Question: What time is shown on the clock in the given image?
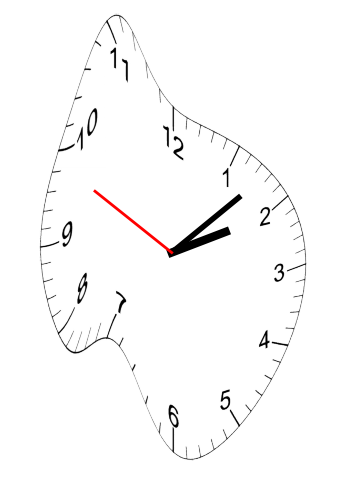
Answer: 02:07:49